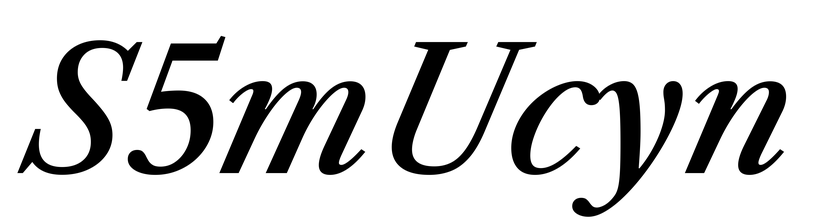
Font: LibreCaslonText-Italic_Medium_Italic